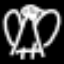
Label: angel